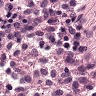
Metastatic tissue present: no